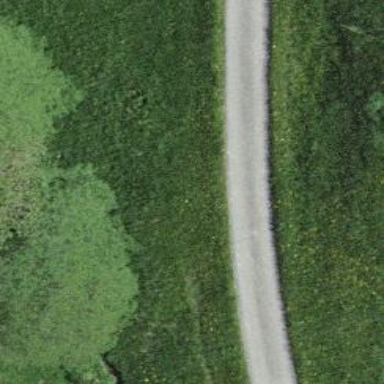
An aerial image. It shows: Unclassified paved road.